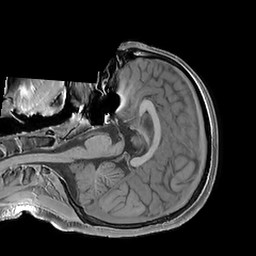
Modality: T1w
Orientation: axial
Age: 23
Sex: male
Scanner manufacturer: philips
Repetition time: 0.0076 s
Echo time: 0.0024 s